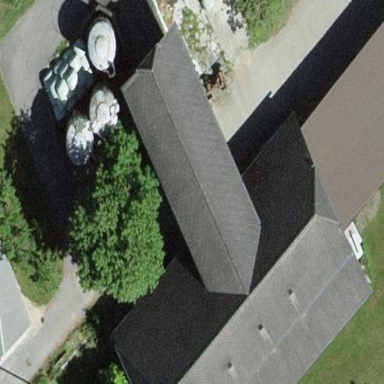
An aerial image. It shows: Farm building.